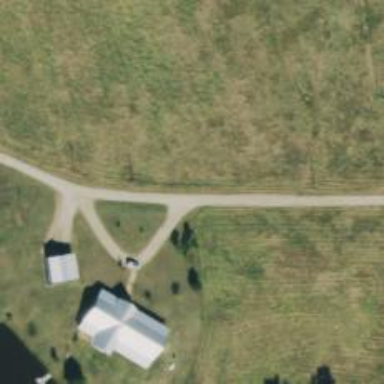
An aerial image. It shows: Driveway leading to service road.